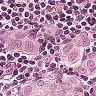
Metastatic tissue present: yes